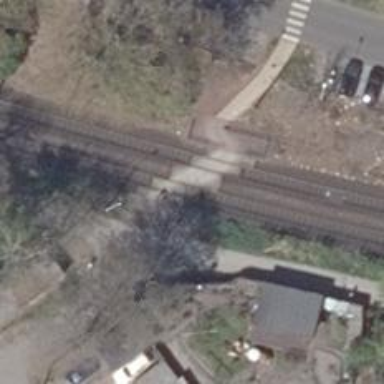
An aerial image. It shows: Uncontrolled tram railway crossing.